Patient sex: M
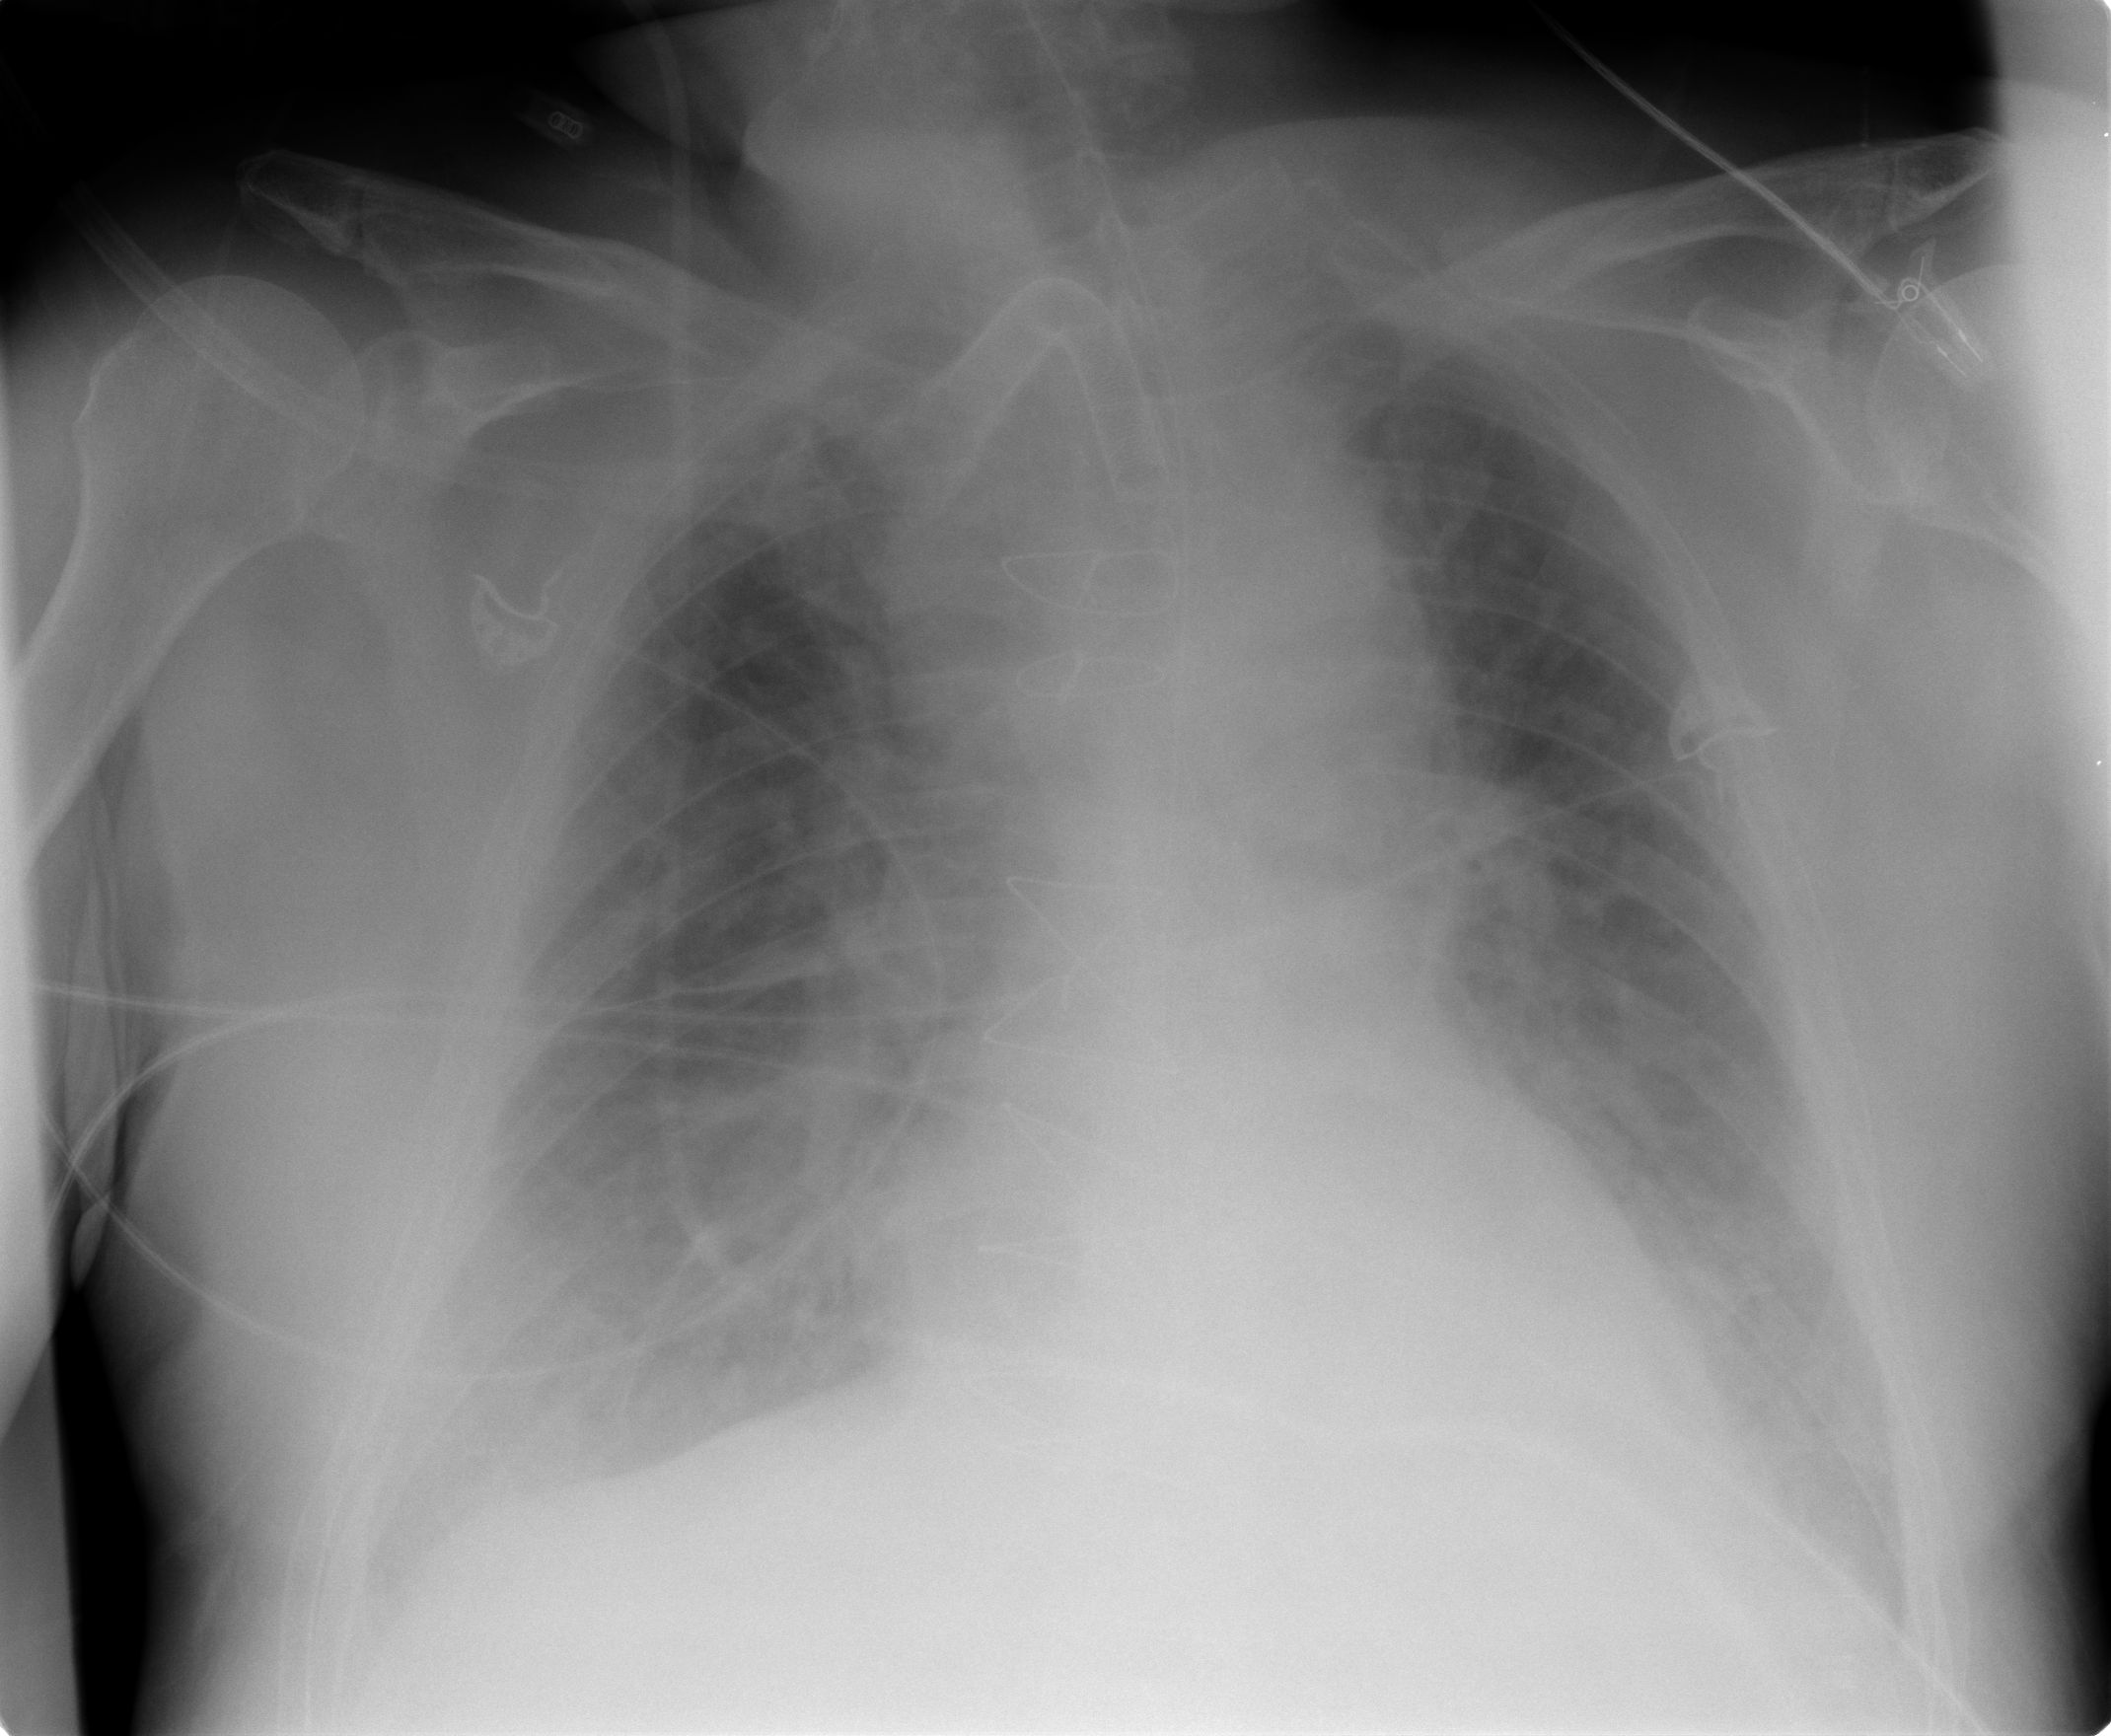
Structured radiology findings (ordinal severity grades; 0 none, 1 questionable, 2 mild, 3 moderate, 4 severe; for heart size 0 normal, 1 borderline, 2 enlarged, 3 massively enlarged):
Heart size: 0
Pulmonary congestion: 3
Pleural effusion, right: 2
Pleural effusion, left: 2
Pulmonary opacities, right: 1
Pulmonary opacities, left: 1
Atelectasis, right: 2
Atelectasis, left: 2